Question: I would like to make responsive flat panel - on a mobile device should be in full screen like there
<URL>

Is there a possibility to achieve that in react-360.
Here is my example <URL> - try to hit loupe -> on the desktop looks good but how to make it responsive?
Here is my code
<URL>
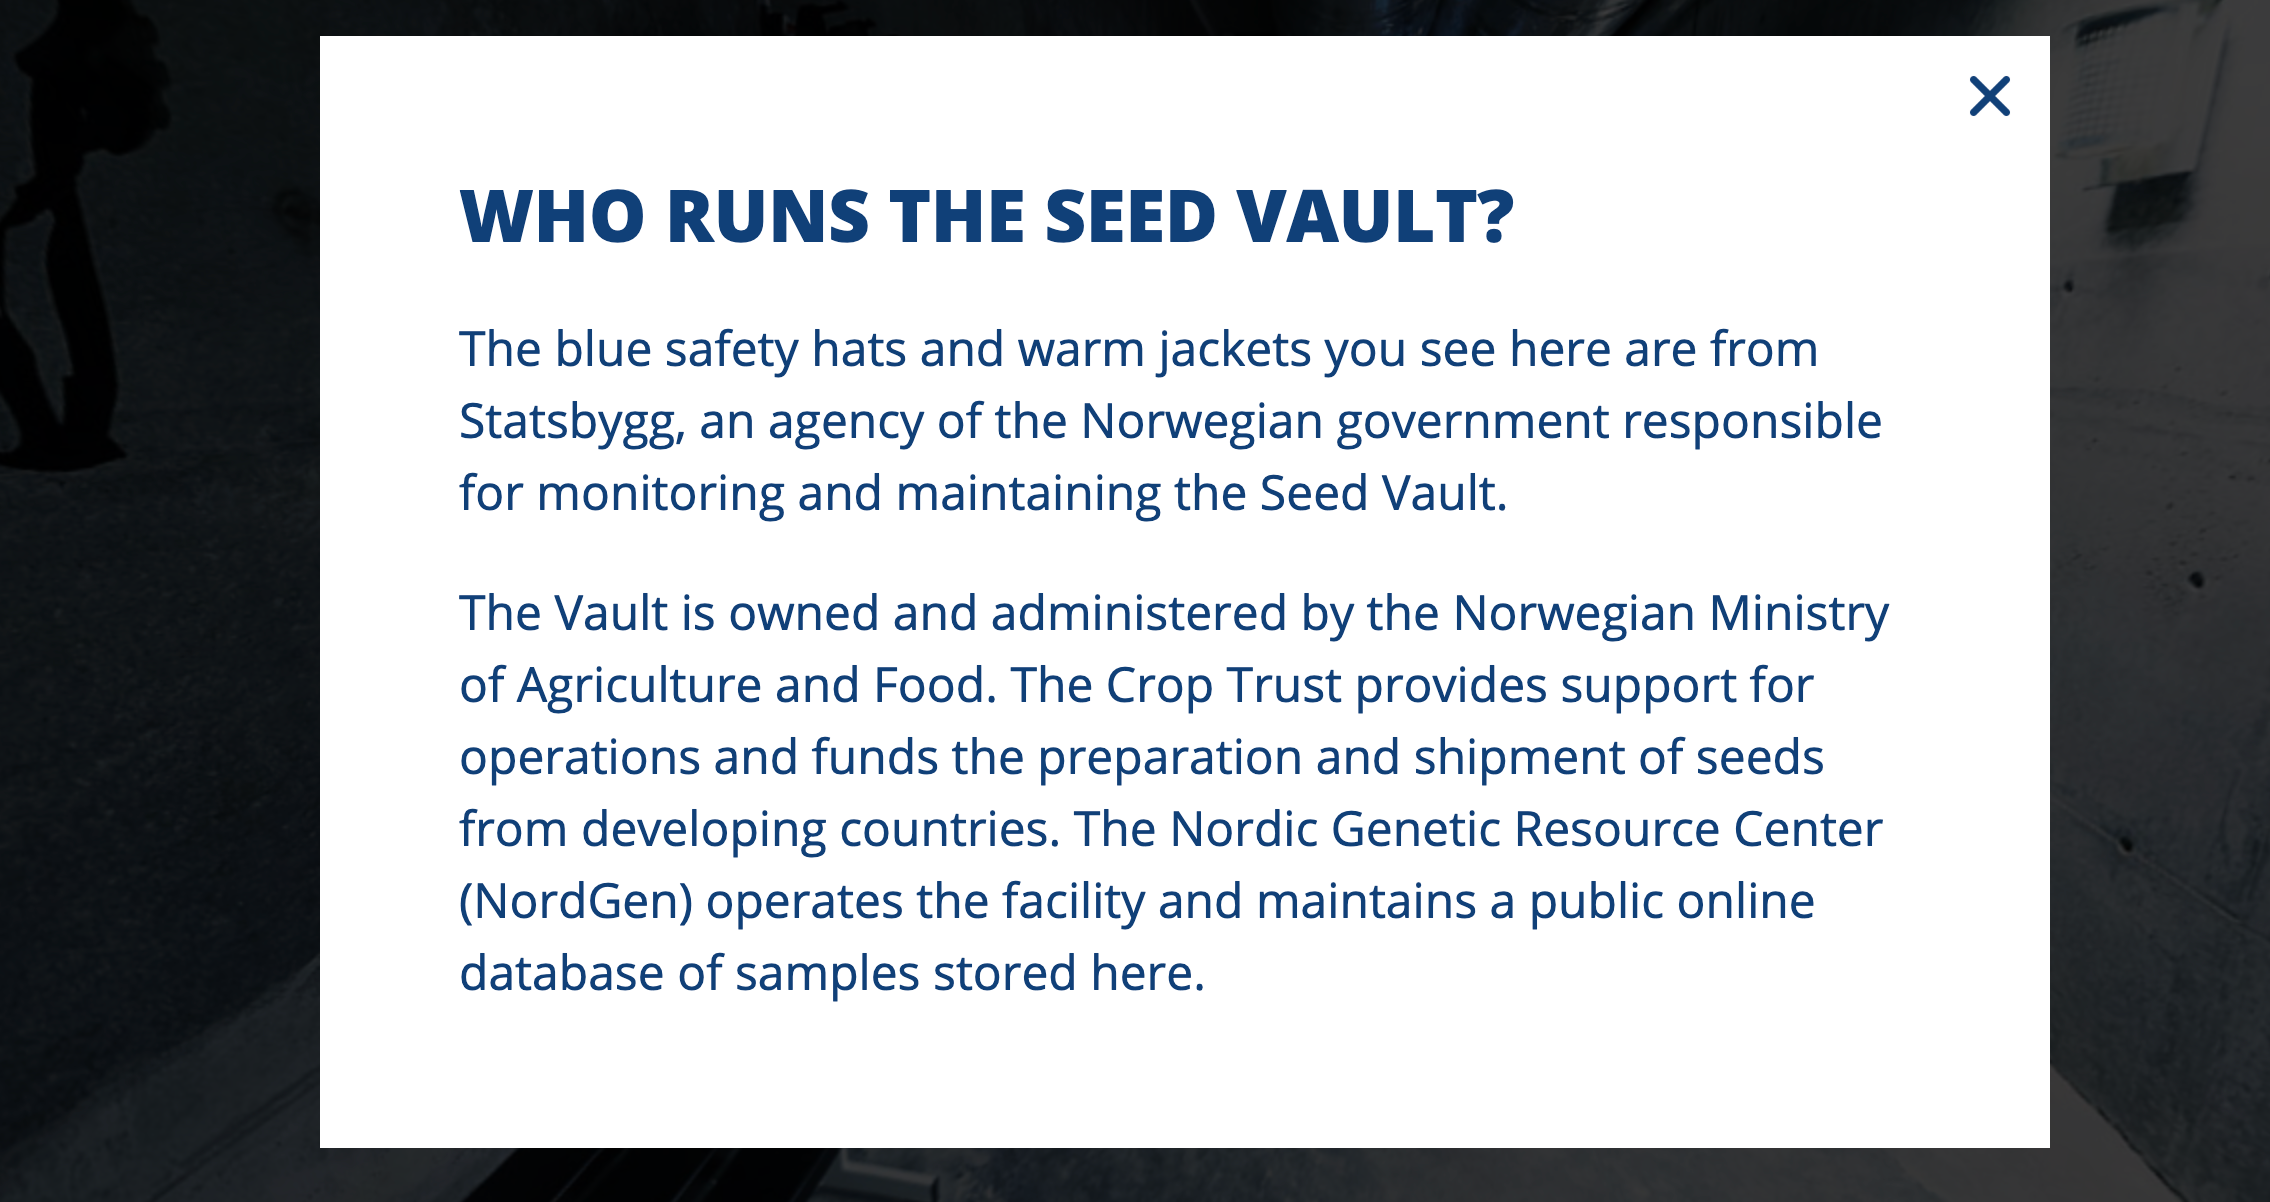
Answer: If you're looking to set your surface size based on whether user is on mobile or desktop, I'd approach this by building a 'NativeModule' to check if the device is mobile on 'componentDidMount()' and using the built in 'resize()' function to adjust your surface sizes.
First add a module in 'client.js'
'''
function init(bundle, parent, options = {}) {
const r360 = new ReactInstance(bundle, parent, {
nativeModules: [
//new module added here
ctx => new SurfaceModule(ctx),
],
fullScreen: true,
...options,
});
}
'''
In your case you already have vars for the surfaces - but remove const to expose them to your 'NativeModule':
'''
infoPanel = new Surface(1440, 850, Surface.SurfaceShape.Flat);
mapPanel = new Surface(850, 800, Surface.SurfaceShape.Flat);
cylinderSurface = new Surface(4096, 720, Surface.SurfaceShape.Cylinder);
'''
Next, create your class 'SurfaceModule' and include a function to check for mobile and include a ref for the surface name'checkMobile(surfaceName)'
'''
import {Module} from 'react-360-web';
export default class SurfaceModule extends Module {
constructor(ctx) {
super('SurfaceModule');
this._ctx = ctx;
}
checkMobile(surfaceName, id) {
if (navigator.userAgent.match('add your match criteria here'))
{
let swidth = screen.width
let sheight = screen.height
surfaceName.resize(swidth, sheight);
this._ctx.invokeCallback(
id,
[swidth, sheight]
);
}
}
}
'''
Finally in index.js run the function to check and adjust surface sizes.
With this setup you'll need to call the function for each Surface you want to check or you could rework to send multiple refs and perform an if/switch
You could also move the call out of 'componentDidMount()' into another func
'''
import {
NativeModules
} from 'react-360';
const SurfaceModule = NativeModules.SurfaceModule;
componentDidMount() {
SurfaceModule.checkMobile((swidth, sheight) => {
console.log(swidth);
console.log(sheight);
});
}
'''
EDIT: Updated checkMobile() func & index.js to include callback